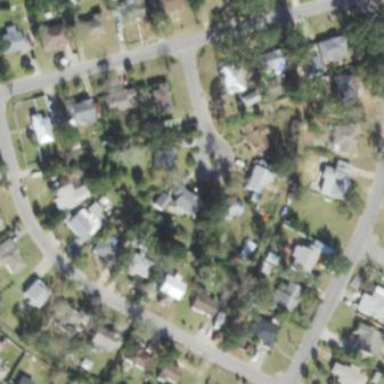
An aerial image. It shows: Residential area consisting of single-family homes.